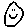
Label: smiley face